Chest X-ray:
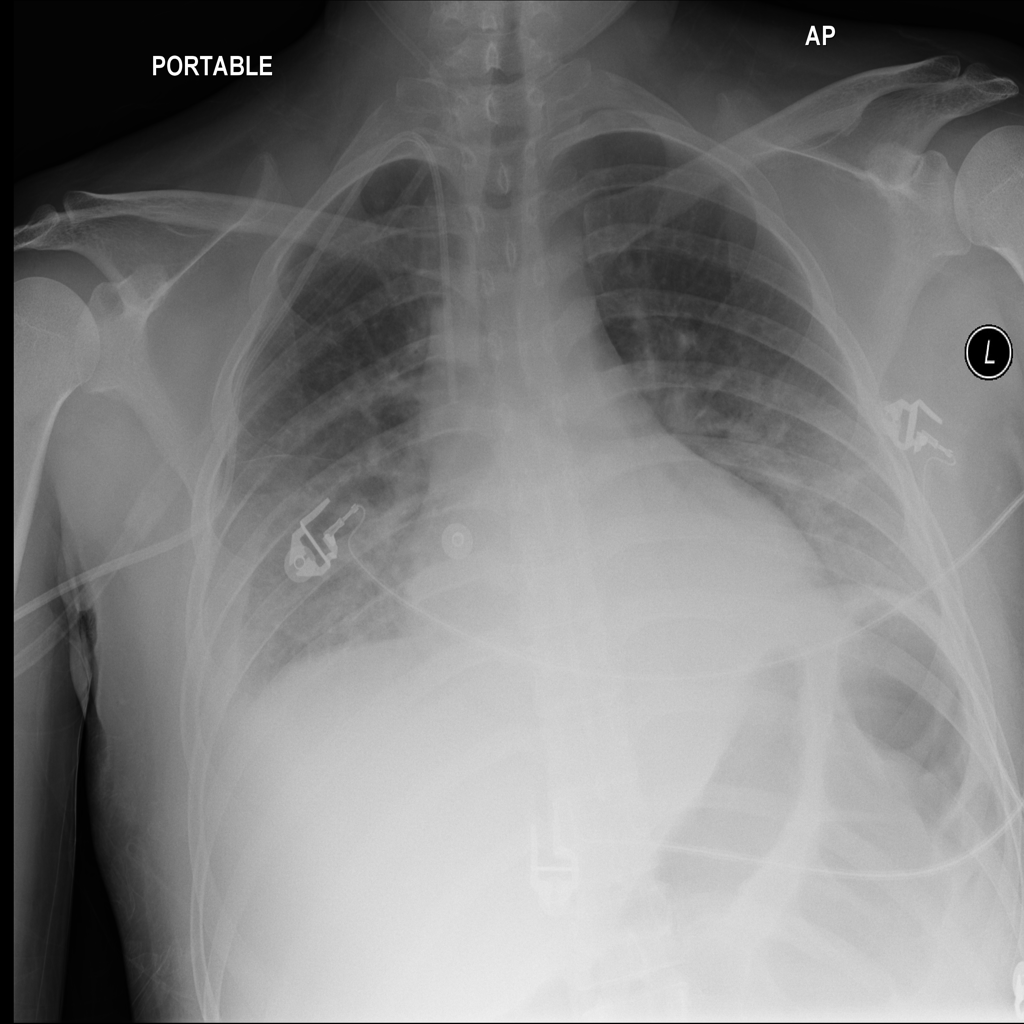
Findings: Consolidation, Effusion
No abnormal finding: no